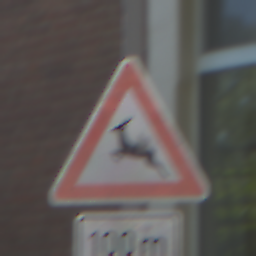
Verkehrszeichen: WildwechselRechts
Zusatzzeichen unten: Entfernungsangaben1
Umgebung: Outdoor, Suburban
Tageszeit: Midday
Wetter: Clear
Licht: Natural
Jahreszeit: NotSpecified
Kontrast: HighContrast